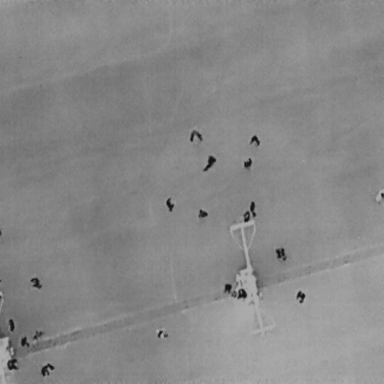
There are 20 People in the infrared image.